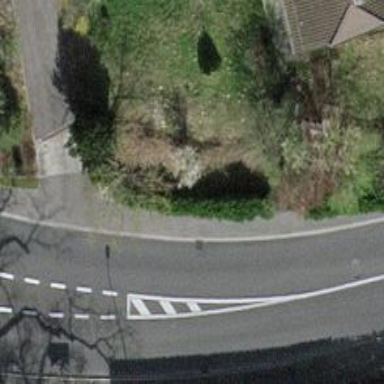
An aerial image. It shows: Asphalt sidewalk along the footway.